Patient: sex F, age 67
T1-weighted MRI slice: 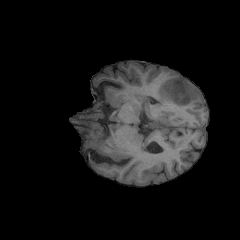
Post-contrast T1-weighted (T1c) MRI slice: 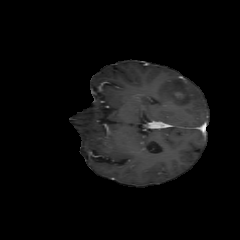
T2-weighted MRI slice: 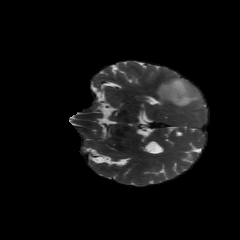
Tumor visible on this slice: yes
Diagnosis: Glioblastoma, IDH-wildtype
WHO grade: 4